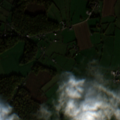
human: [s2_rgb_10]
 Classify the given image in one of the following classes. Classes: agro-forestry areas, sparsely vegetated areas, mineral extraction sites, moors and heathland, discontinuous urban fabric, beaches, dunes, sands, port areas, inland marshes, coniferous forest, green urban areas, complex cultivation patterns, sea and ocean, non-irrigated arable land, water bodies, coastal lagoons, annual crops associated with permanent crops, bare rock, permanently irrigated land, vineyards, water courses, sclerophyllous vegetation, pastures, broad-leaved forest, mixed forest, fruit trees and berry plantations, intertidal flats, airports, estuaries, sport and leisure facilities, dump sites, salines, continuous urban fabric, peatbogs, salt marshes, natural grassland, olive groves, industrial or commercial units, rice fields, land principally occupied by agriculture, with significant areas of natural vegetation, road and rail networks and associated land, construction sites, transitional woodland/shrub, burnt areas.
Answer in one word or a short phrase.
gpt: pastures, broad-leaved forest